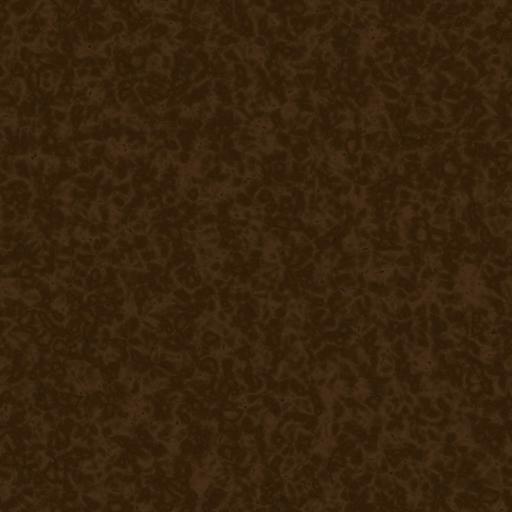
Tags: brown cloth leather smooth